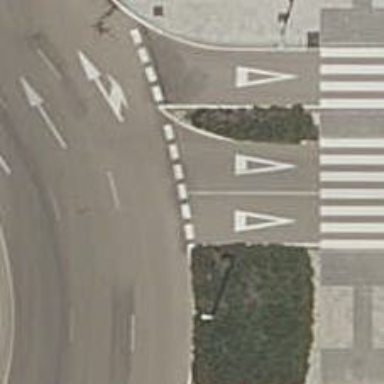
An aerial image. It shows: Road with "give way" sign.